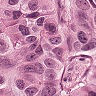
Metastatic tissue present: yes